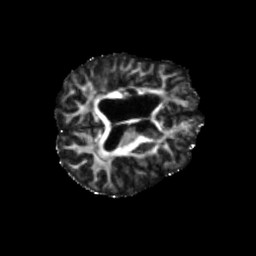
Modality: FA
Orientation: axial
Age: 70
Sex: male
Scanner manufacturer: siemens
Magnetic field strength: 3 T
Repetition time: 5.47 s
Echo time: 0.0854 s